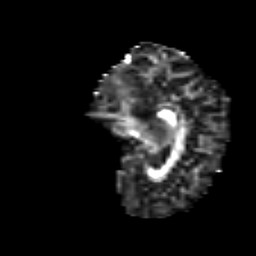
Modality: FA
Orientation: sagittal
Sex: female
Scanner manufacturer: siemens
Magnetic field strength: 3 T
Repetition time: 5 s
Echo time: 0.071 s